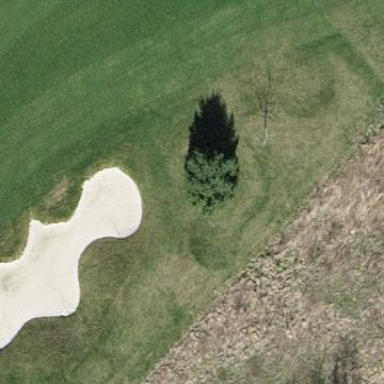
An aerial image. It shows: Golf bunker filled with natural sand.